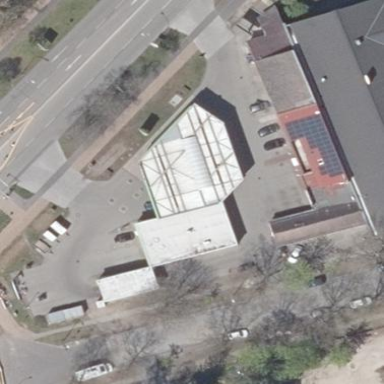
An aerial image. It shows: View of roof of building.